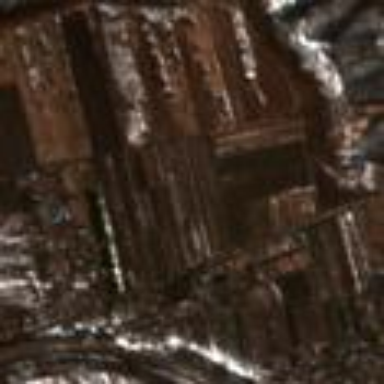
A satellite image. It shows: Plant nursery specializing in trees.